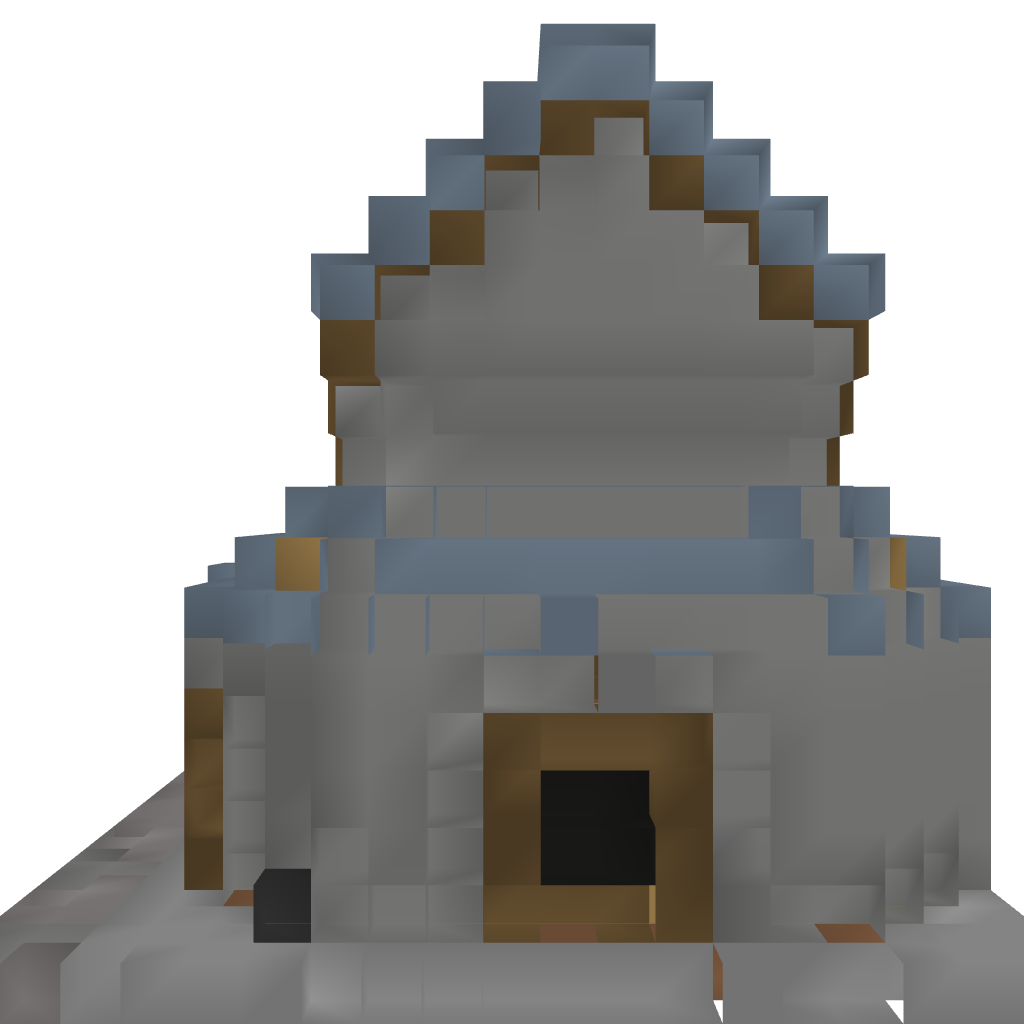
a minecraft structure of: Medival Home